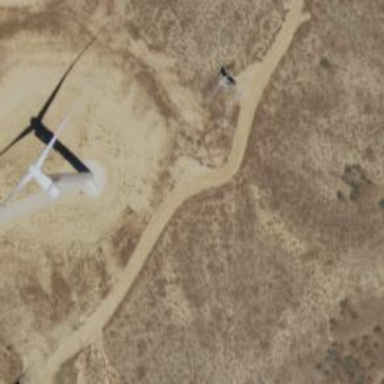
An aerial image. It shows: Wind turbine power generator.